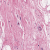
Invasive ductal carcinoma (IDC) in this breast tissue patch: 0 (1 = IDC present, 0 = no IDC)